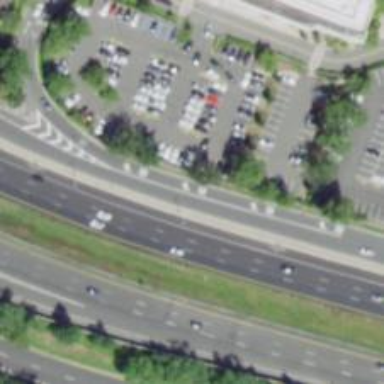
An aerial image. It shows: Motorway junction.